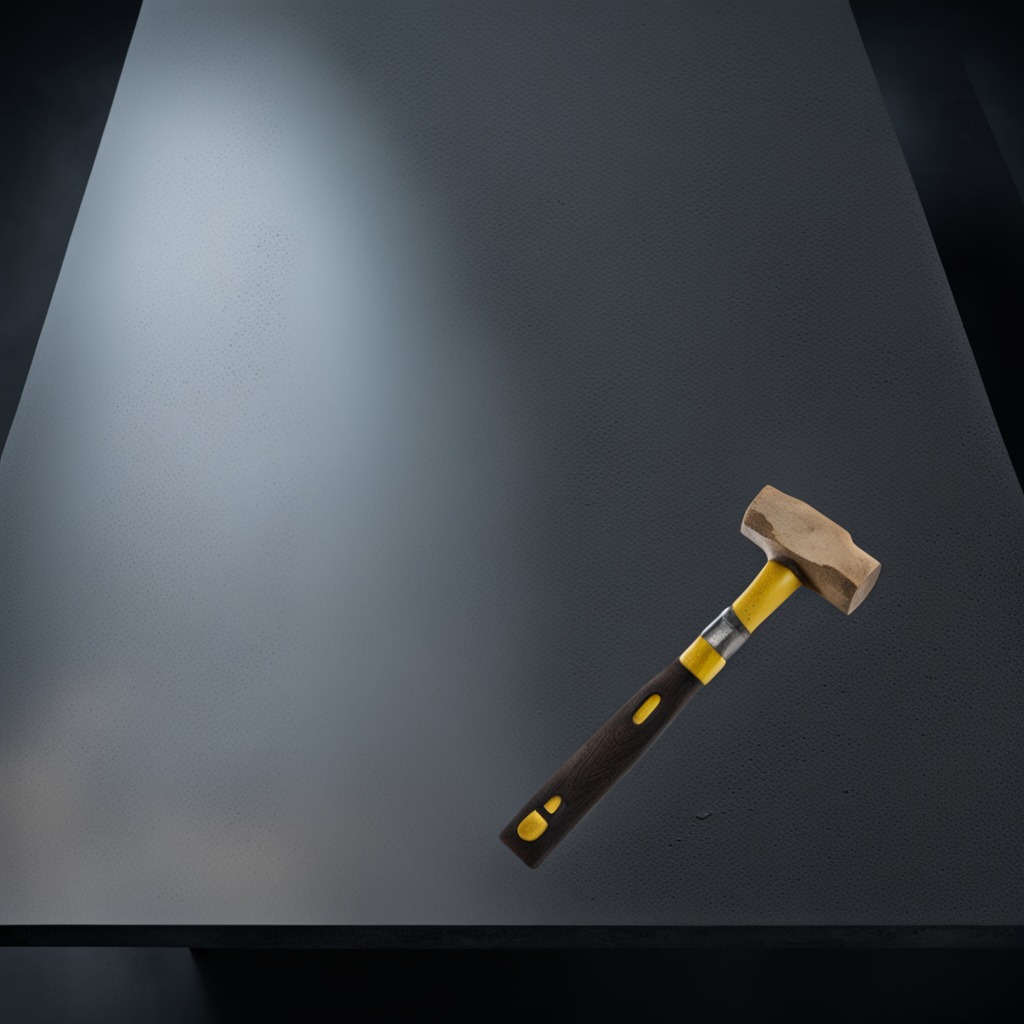
A hammer is lying on the clean granite table inside a workshop at night dim ambient light soft shadows worn but